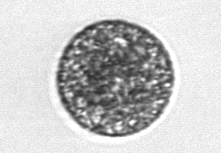
Label: Vicicitus_globosus